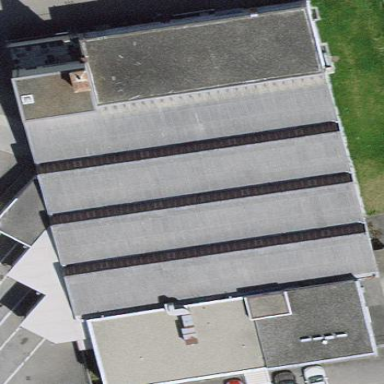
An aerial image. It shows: Industrial building.